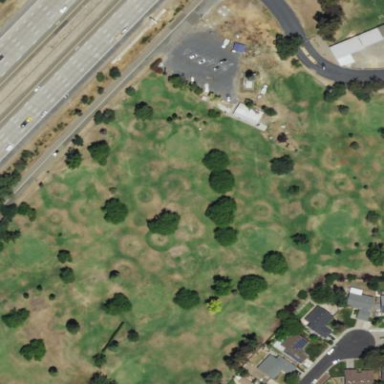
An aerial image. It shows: Golf course surrounded by greenery.